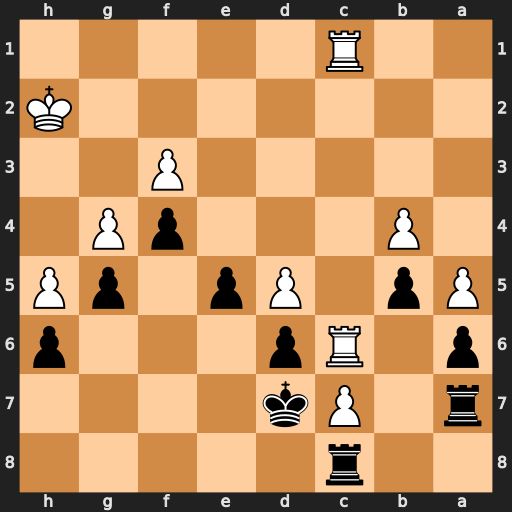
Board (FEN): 2r5/r1Pk4/p1Rp3p/Pp1Pp1pP/1P3pP1/5P2/7K/2R5
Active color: b
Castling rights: -
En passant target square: -
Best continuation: Raxc7 Rxc7+ Rxc7